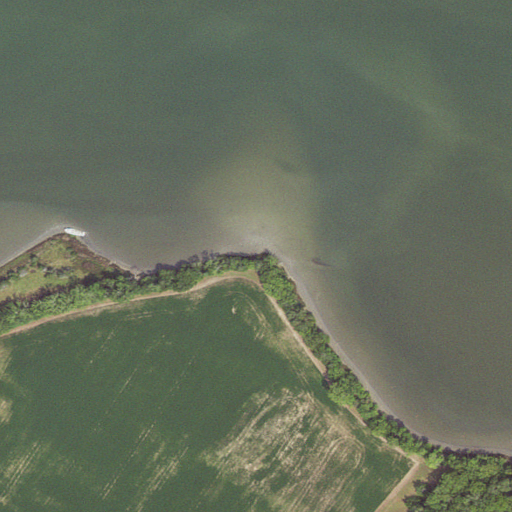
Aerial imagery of cape in Virginia named Fisher Point containing open water, cultivated crops, herbaceous wetlands, and woody wetlands